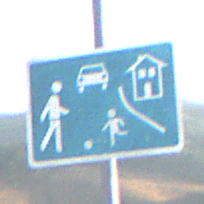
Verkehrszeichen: BeginnVerkehrsberuhigterBereich
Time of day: SunriseSunset
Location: Outdoor (Nature)
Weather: Clear
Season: NotSpecified
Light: Natural